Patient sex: M
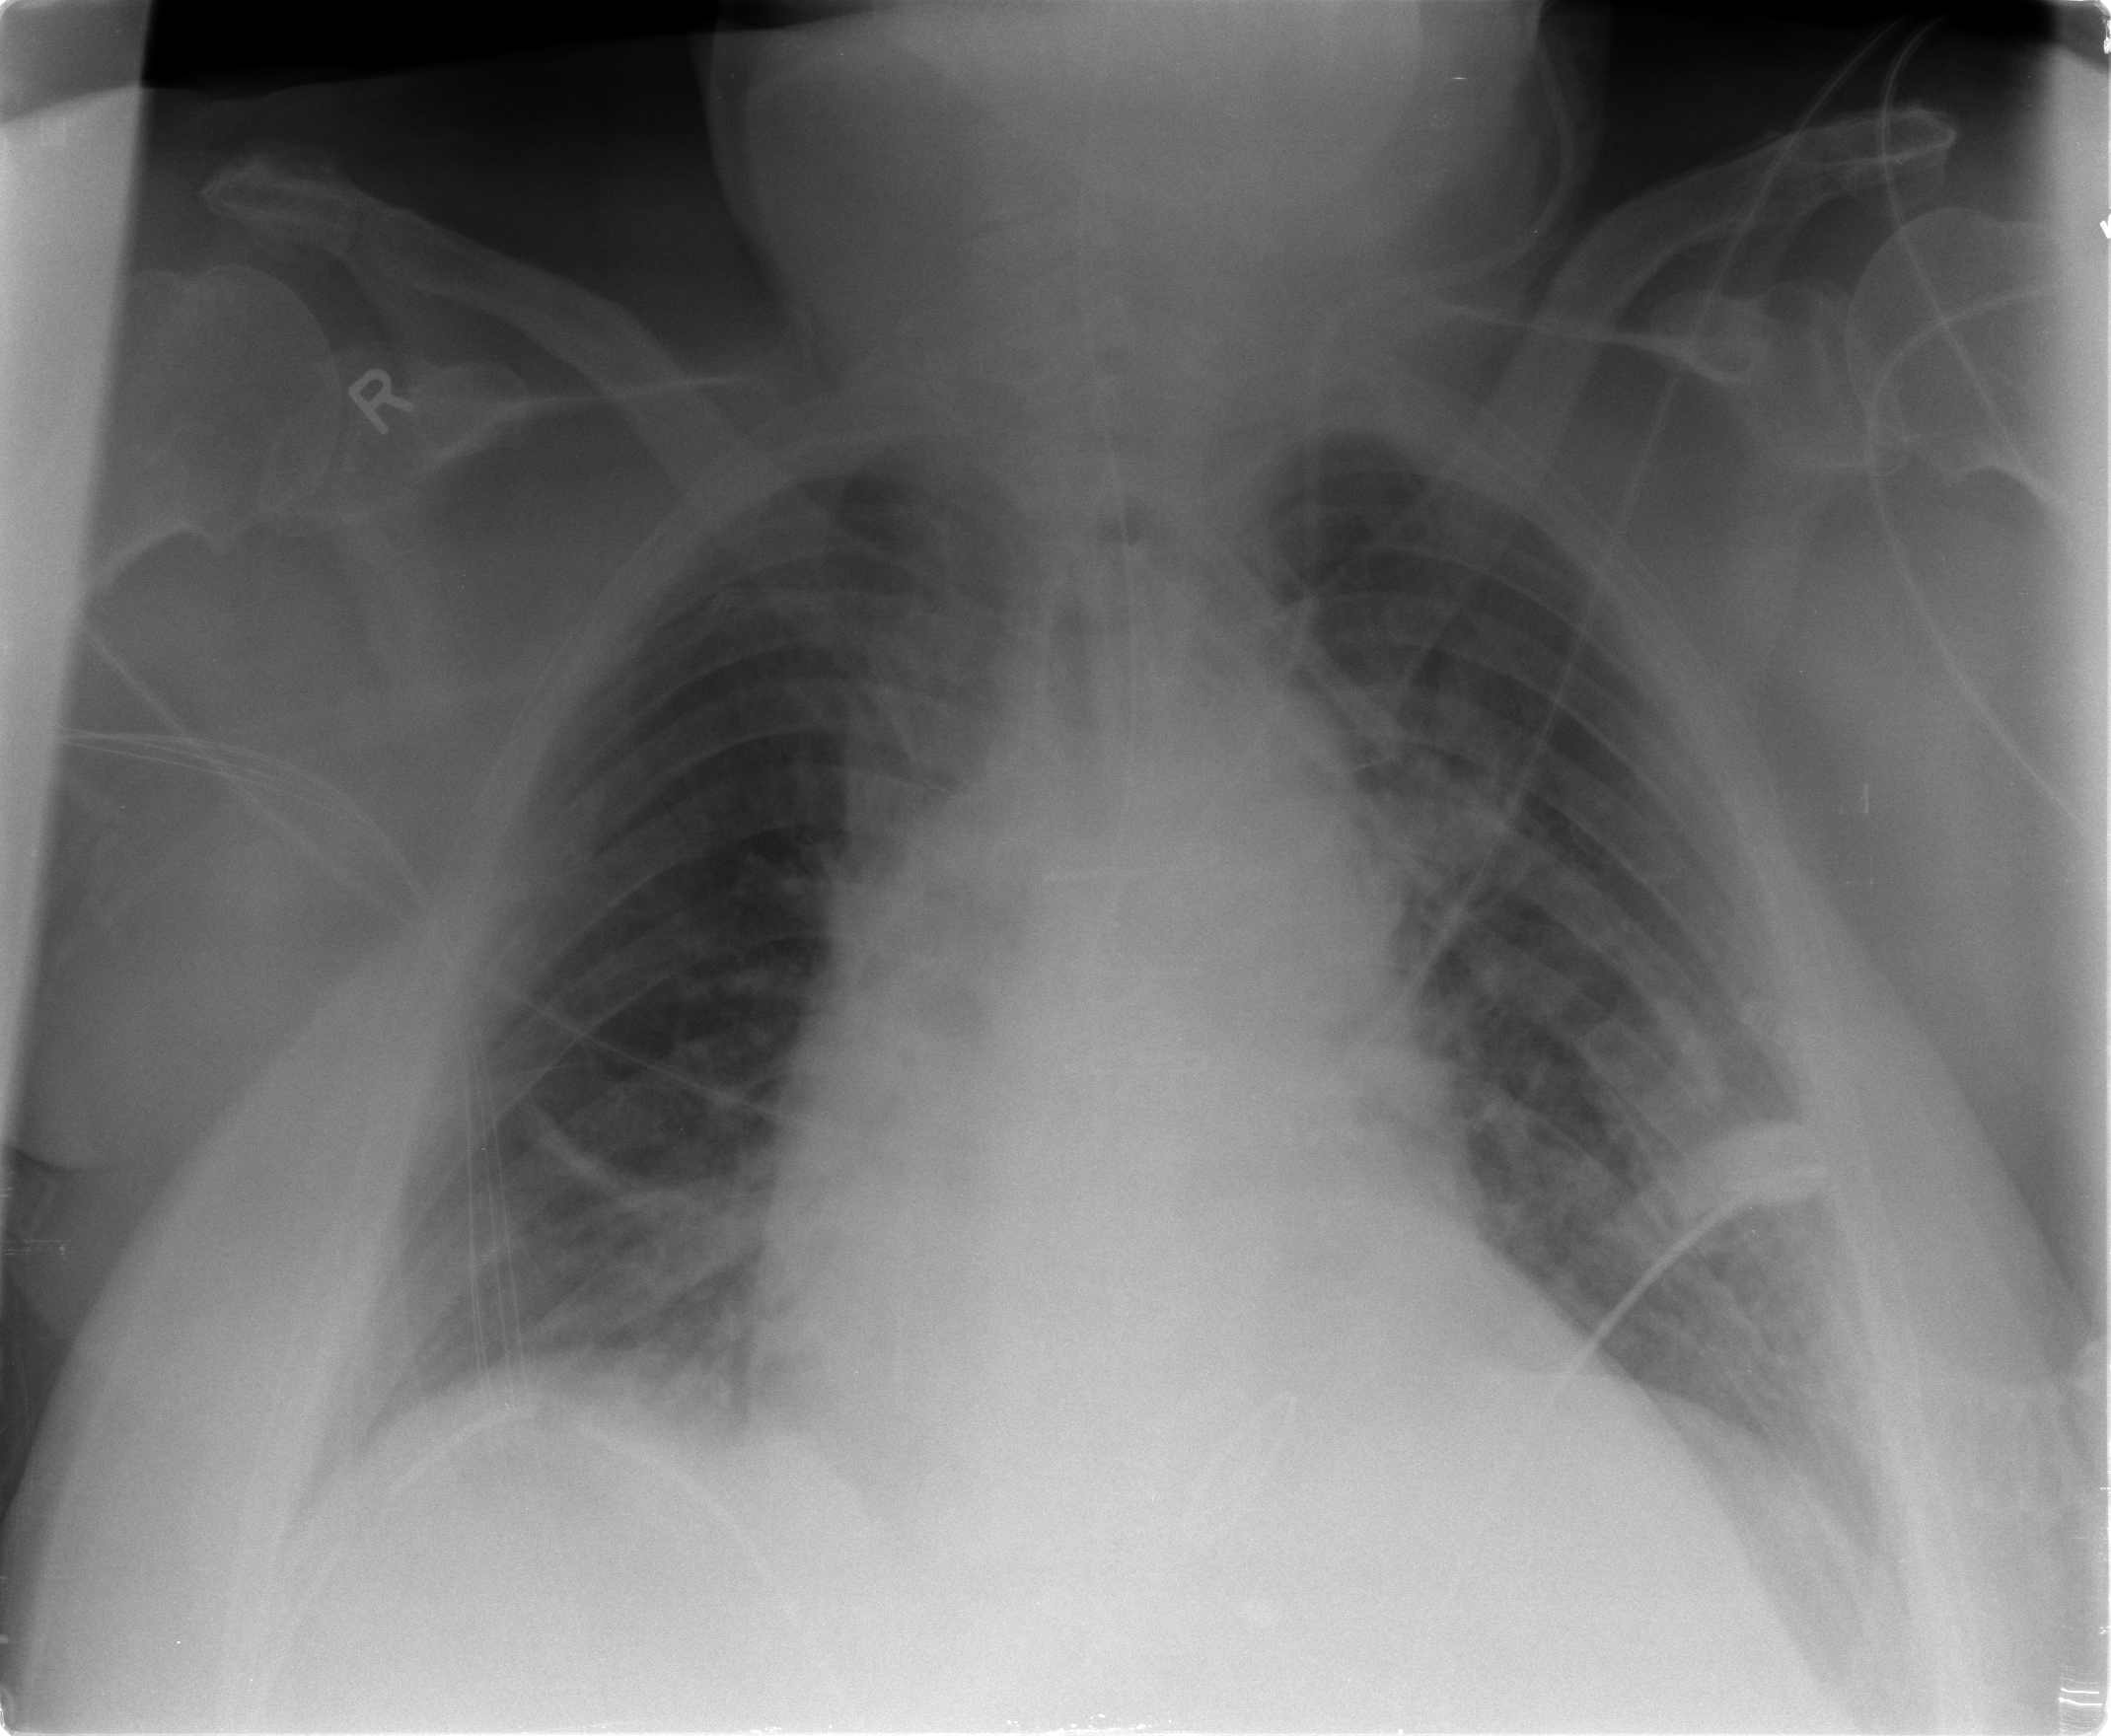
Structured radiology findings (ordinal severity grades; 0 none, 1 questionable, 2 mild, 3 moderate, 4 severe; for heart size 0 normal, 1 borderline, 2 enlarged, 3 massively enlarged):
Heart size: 2
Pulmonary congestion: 2
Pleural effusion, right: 0
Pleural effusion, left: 0
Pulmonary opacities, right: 0
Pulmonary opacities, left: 0
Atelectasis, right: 2
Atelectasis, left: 2